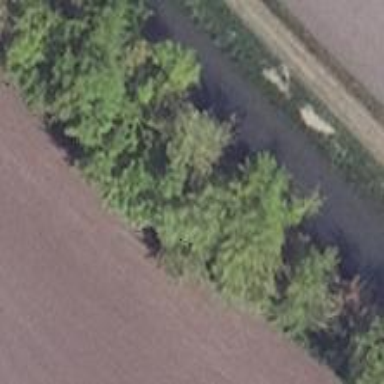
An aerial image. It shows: Row of deciduous broadleaved trees.